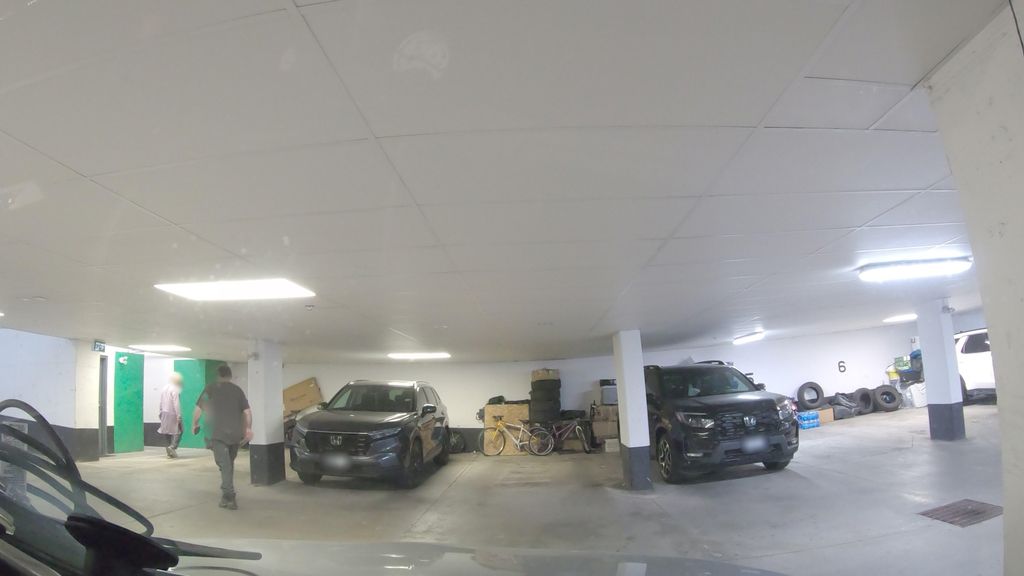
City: toronto